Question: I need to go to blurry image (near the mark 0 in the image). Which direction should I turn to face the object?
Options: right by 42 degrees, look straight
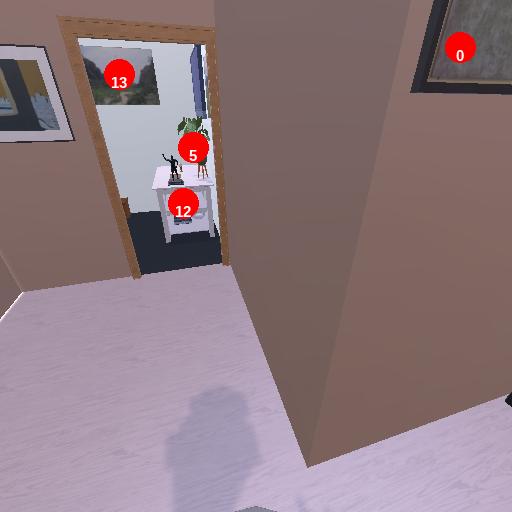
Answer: right by 42 degrees